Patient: sex F, age 80
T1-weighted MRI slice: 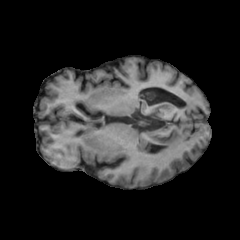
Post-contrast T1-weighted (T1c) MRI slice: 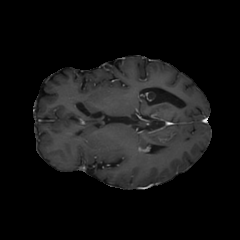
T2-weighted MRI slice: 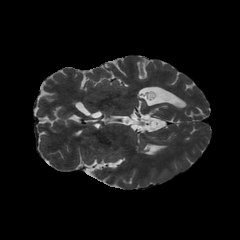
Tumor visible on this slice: no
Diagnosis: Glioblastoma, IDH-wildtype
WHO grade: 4